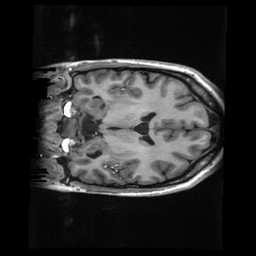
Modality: T1w
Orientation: coronal
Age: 30
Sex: male